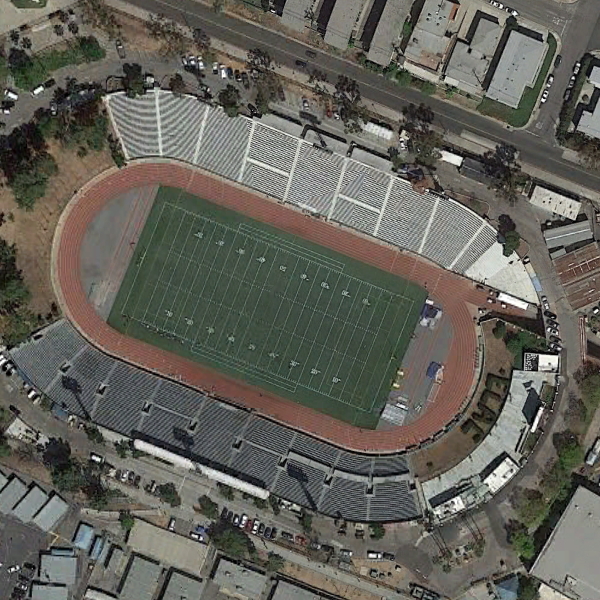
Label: Stadium